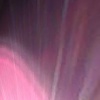
Label: sunburn